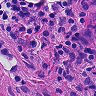
Metastatic tissue present: no